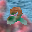
Label: 2